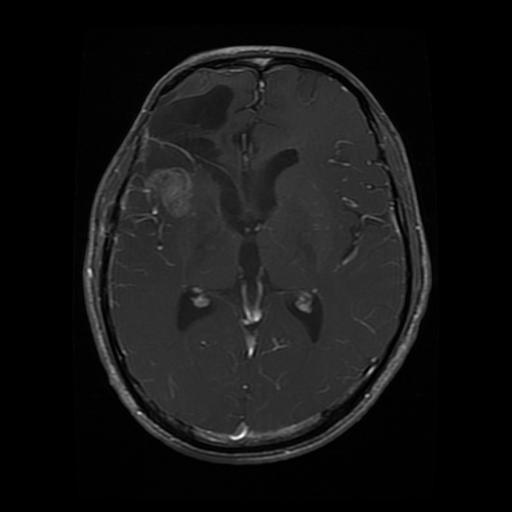
Label: glioma